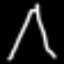
Label: The Eiffel Tower